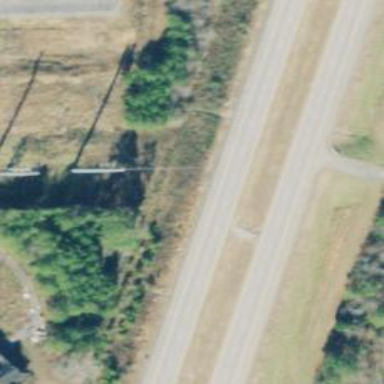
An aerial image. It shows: Trunk highway.